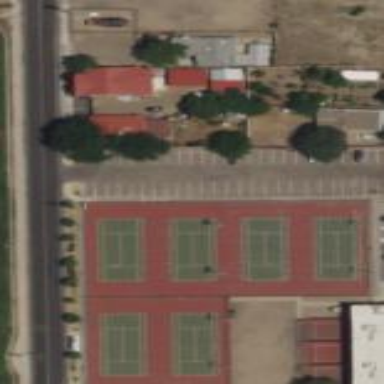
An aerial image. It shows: Tennis court in leisure pitch.